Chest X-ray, AP view. Patient: 35 years old, sex M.
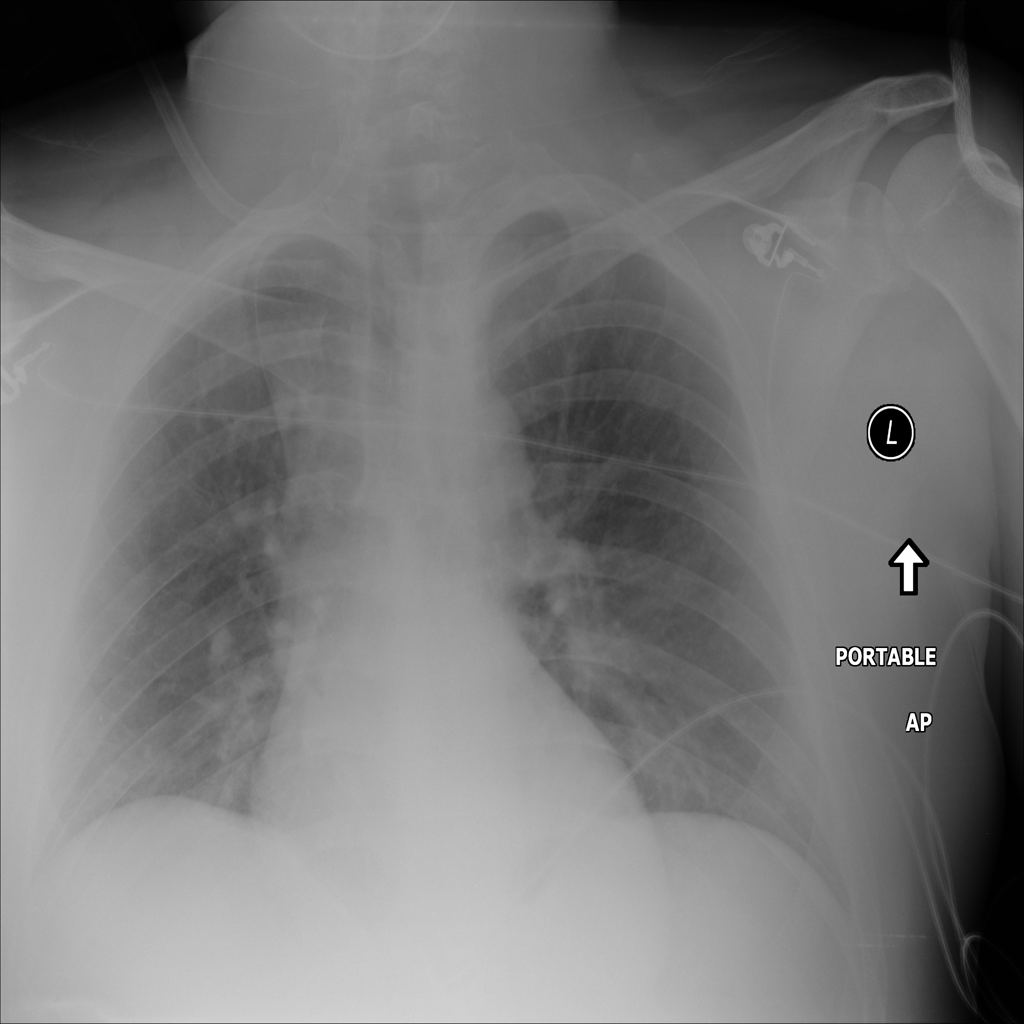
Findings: No Finding